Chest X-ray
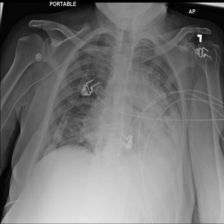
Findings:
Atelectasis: negative
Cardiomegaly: negative
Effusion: negative
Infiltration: negative
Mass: negative
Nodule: negative
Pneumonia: negative
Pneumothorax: negative
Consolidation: negative
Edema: negative
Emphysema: negative
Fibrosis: negative
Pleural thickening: negative
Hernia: negative